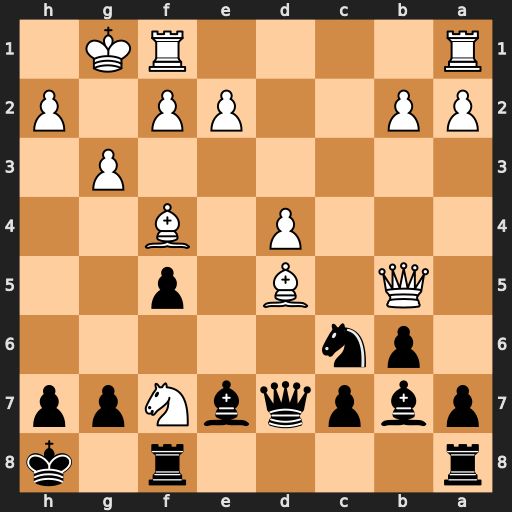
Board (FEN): r4r1k/pbpqbNpp/1pn5/1Q1B1p2/3P1B2/6P1/PP2PP1P/R4RK1
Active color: b
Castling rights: -
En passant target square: -
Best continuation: Rxf7 Bxf7 Nxd4